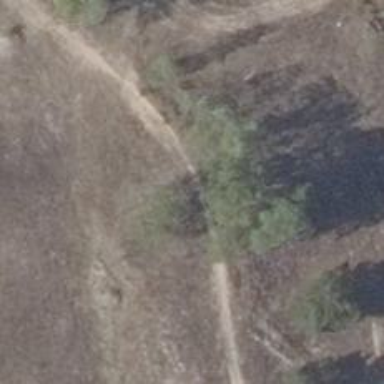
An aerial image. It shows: Dirt path.